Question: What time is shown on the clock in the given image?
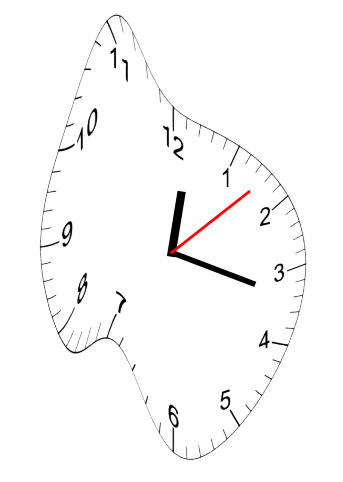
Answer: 12:17:08